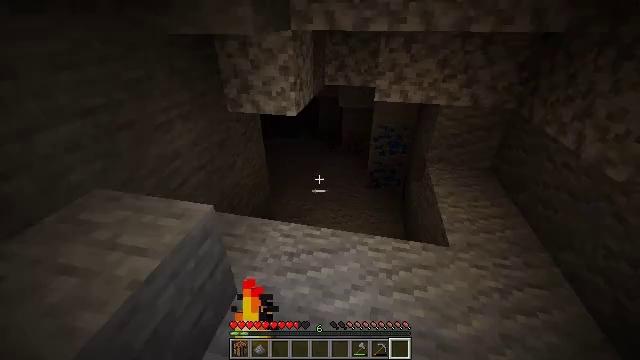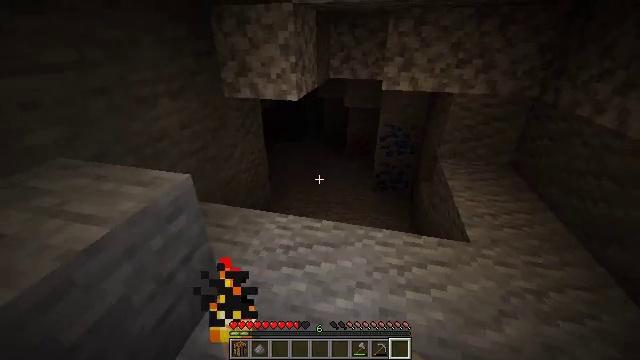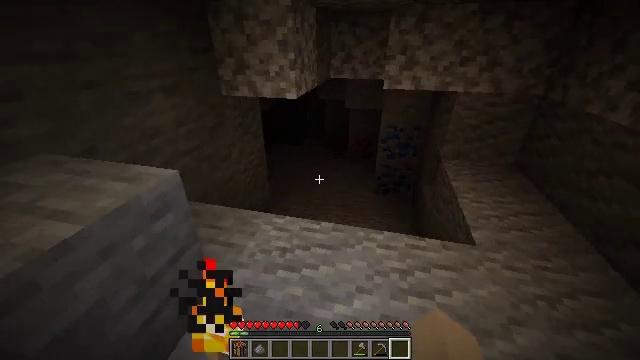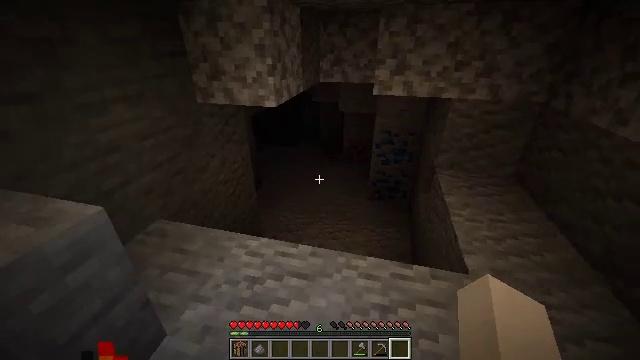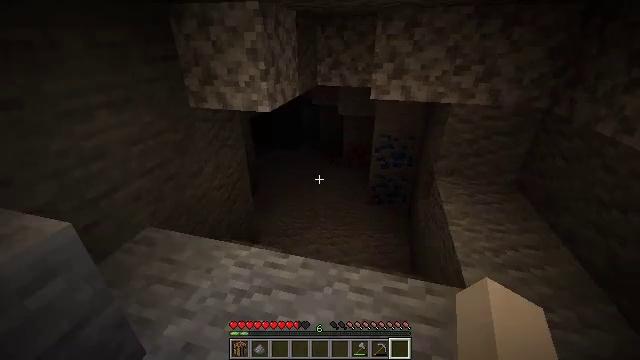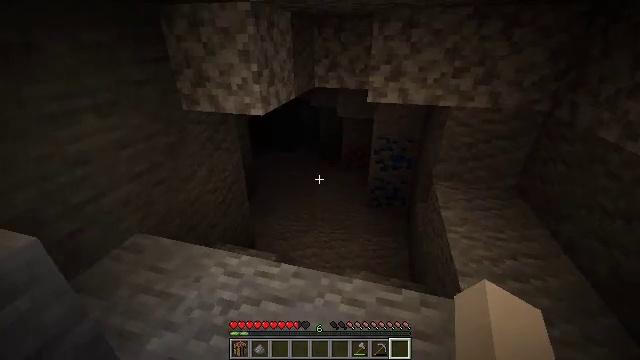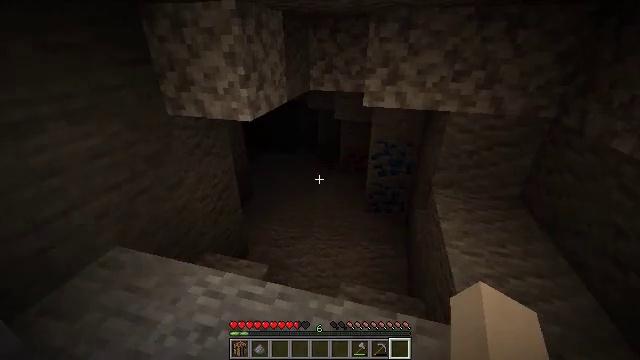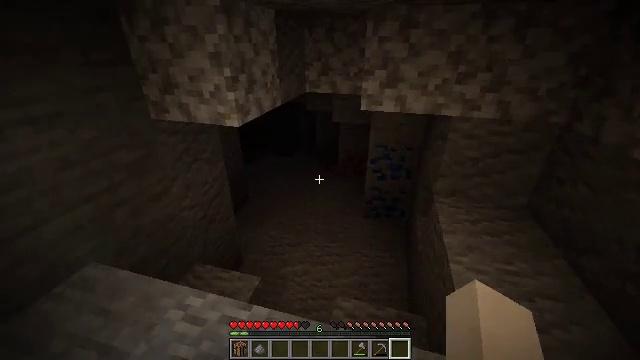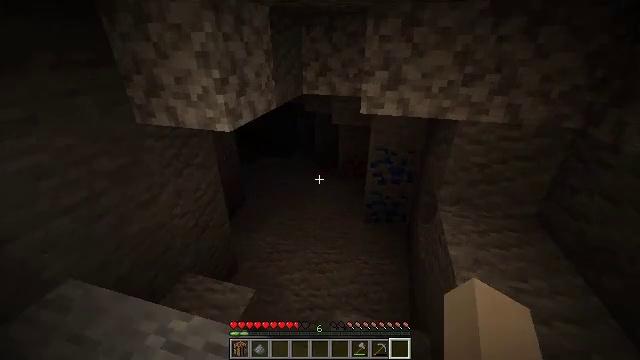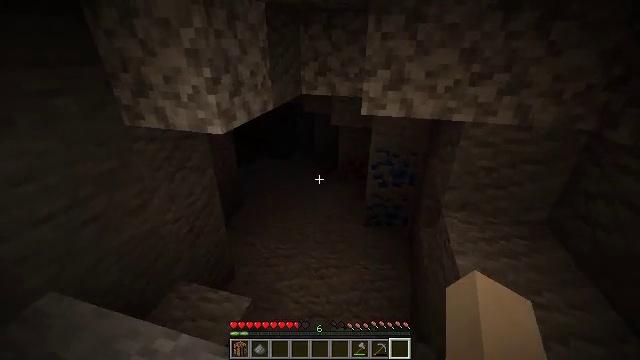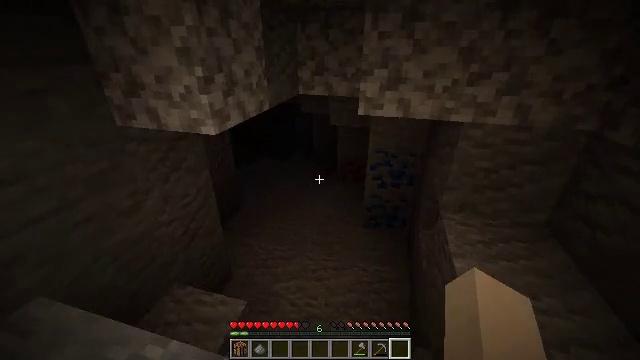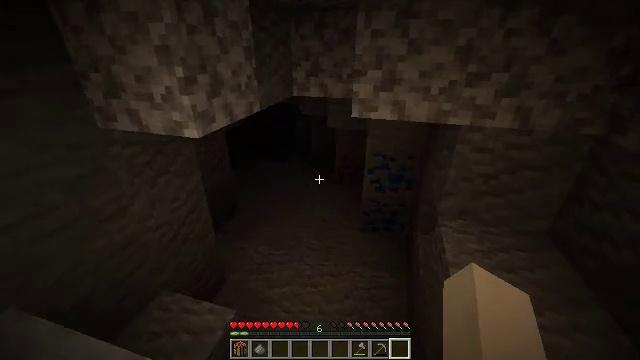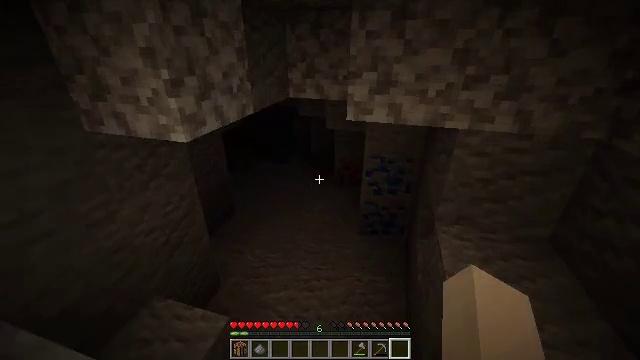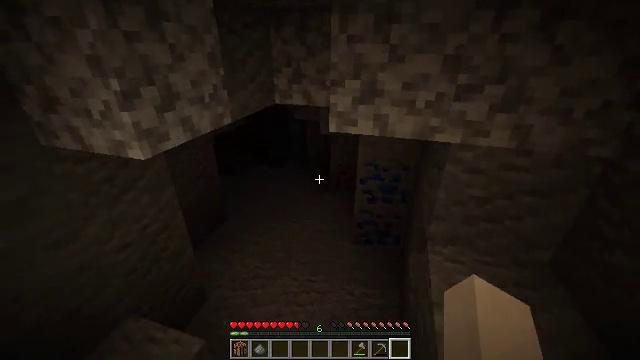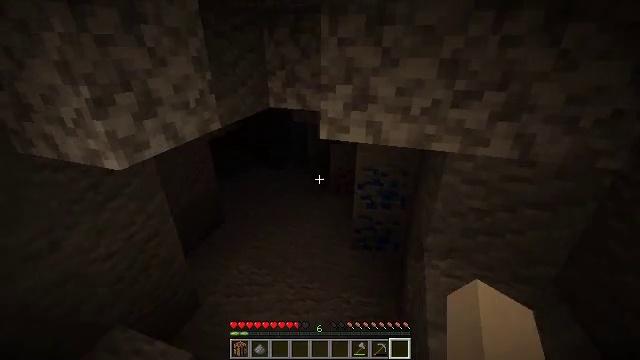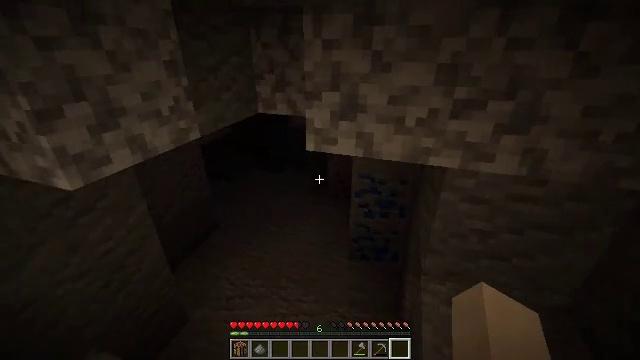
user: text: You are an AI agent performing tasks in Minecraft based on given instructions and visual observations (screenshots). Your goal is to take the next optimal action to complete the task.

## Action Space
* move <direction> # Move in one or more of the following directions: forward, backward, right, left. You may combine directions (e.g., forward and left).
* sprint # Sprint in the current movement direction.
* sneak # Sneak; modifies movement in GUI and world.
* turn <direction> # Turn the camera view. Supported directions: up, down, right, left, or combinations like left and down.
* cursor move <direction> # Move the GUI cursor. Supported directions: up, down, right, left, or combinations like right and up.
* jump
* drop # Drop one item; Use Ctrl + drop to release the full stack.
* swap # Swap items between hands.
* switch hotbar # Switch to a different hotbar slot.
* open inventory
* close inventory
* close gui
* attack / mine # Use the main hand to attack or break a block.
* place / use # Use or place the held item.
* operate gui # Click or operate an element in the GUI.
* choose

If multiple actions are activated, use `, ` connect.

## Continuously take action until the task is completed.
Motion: motion action
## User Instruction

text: Harvest lapis ore for blue dye.
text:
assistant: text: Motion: move forward and move right, turn left and up
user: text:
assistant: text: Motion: move forward and move right
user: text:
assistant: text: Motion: move forward and move right
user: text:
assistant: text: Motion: move forward and move right
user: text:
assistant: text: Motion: move forward
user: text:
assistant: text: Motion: move forward
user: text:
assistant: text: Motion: move forward
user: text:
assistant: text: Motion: no_op
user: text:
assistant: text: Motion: no_op
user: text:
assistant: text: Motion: move forward and move right
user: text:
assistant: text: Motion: move forward and move right
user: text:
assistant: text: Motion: move forward and move right
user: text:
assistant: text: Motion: move forward and move right
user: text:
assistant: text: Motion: move forward and move right
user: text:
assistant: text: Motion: move forward
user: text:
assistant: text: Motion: move forward, turn left
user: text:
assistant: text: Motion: no_op
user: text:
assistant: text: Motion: no_op
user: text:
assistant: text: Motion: no_op
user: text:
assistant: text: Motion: no_op
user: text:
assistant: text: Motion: move forward, turn left
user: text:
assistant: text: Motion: move forward, turn left and up
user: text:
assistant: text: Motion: move forward, turn left and up
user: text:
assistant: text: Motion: move forward
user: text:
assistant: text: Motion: move forward
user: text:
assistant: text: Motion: move forward
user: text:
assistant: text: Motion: move forward
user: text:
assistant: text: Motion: move forward
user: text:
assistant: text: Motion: move forward and move right
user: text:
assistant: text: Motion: move forward and move right